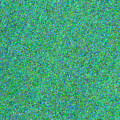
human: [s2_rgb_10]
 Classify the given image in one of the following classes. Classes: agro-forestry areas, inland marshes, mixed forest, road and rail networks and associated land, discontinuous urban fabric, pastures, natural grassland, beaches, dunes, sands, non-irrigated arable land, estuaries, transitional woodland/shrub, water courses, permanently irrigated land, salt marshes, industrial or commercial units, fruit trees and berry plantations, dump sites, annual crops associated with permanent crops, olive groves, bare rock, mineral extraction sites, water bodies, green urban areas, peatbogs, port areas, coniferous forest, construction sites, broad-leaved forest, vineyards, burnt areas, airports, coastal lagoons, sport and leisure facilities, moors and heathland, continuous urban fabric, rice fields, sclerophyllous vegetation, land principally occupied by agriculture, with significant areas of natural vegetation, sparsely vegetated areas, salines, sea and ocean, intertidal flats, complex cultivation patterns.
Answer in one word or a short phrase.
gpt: sea and ocean